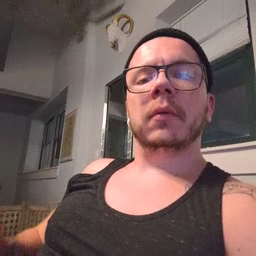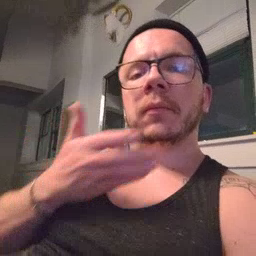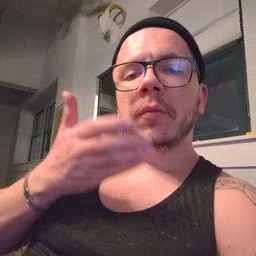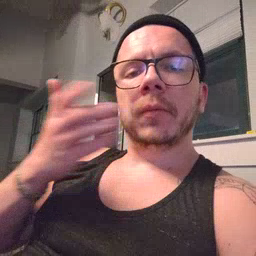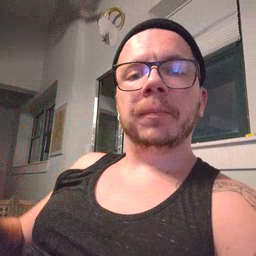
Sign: cereal